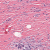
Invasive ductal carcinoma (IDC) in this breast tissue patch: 0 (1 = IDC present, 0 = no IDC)